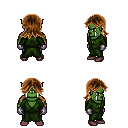
a pixel art fantasy rpg character, male body template, orc, green skin, green robe, gold greaves, brown loose hair, metal gloves, maroon shoes, four views (front, back, left, right), 2x2 character sprite sheet, small pixel art, hard edges, no anti-aliasing